Question: I want to plot hourly buckets on histogram, like '0-1', '1-2', '2-3' and so on.
What I have is simple '0', '1', '2', '3' ... hours plotted on x axis. I need too change it to '0-1', '1-2', '2-3'.. hours an so on

would appreciate any kind of hint.
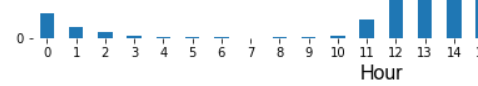
Answer: If you have data and plot like these:
'''
import numpy as np
import matplotlib.pyplot as plt
N = 24
x = list(range(N))
y = np.random.random(N)
fig, ax = plt.subplots(figsize = (16, 6))
ax.bar(x, y)
ax.set_xticks(x)
plt.show()
'''
<URL>
then you can set x tick labels with the line:
'''
ax.set_xticklabels([f'{x[i]}-{x[(i + 1)%N]}' for i in range(N)])
'''
<URL>